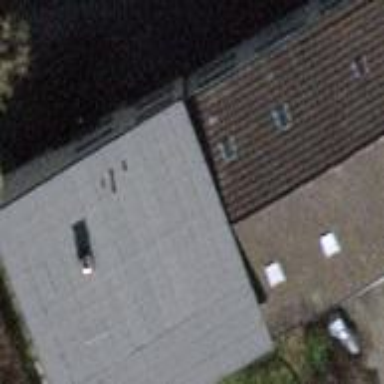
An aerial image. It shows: Building with apartments and flat roof.